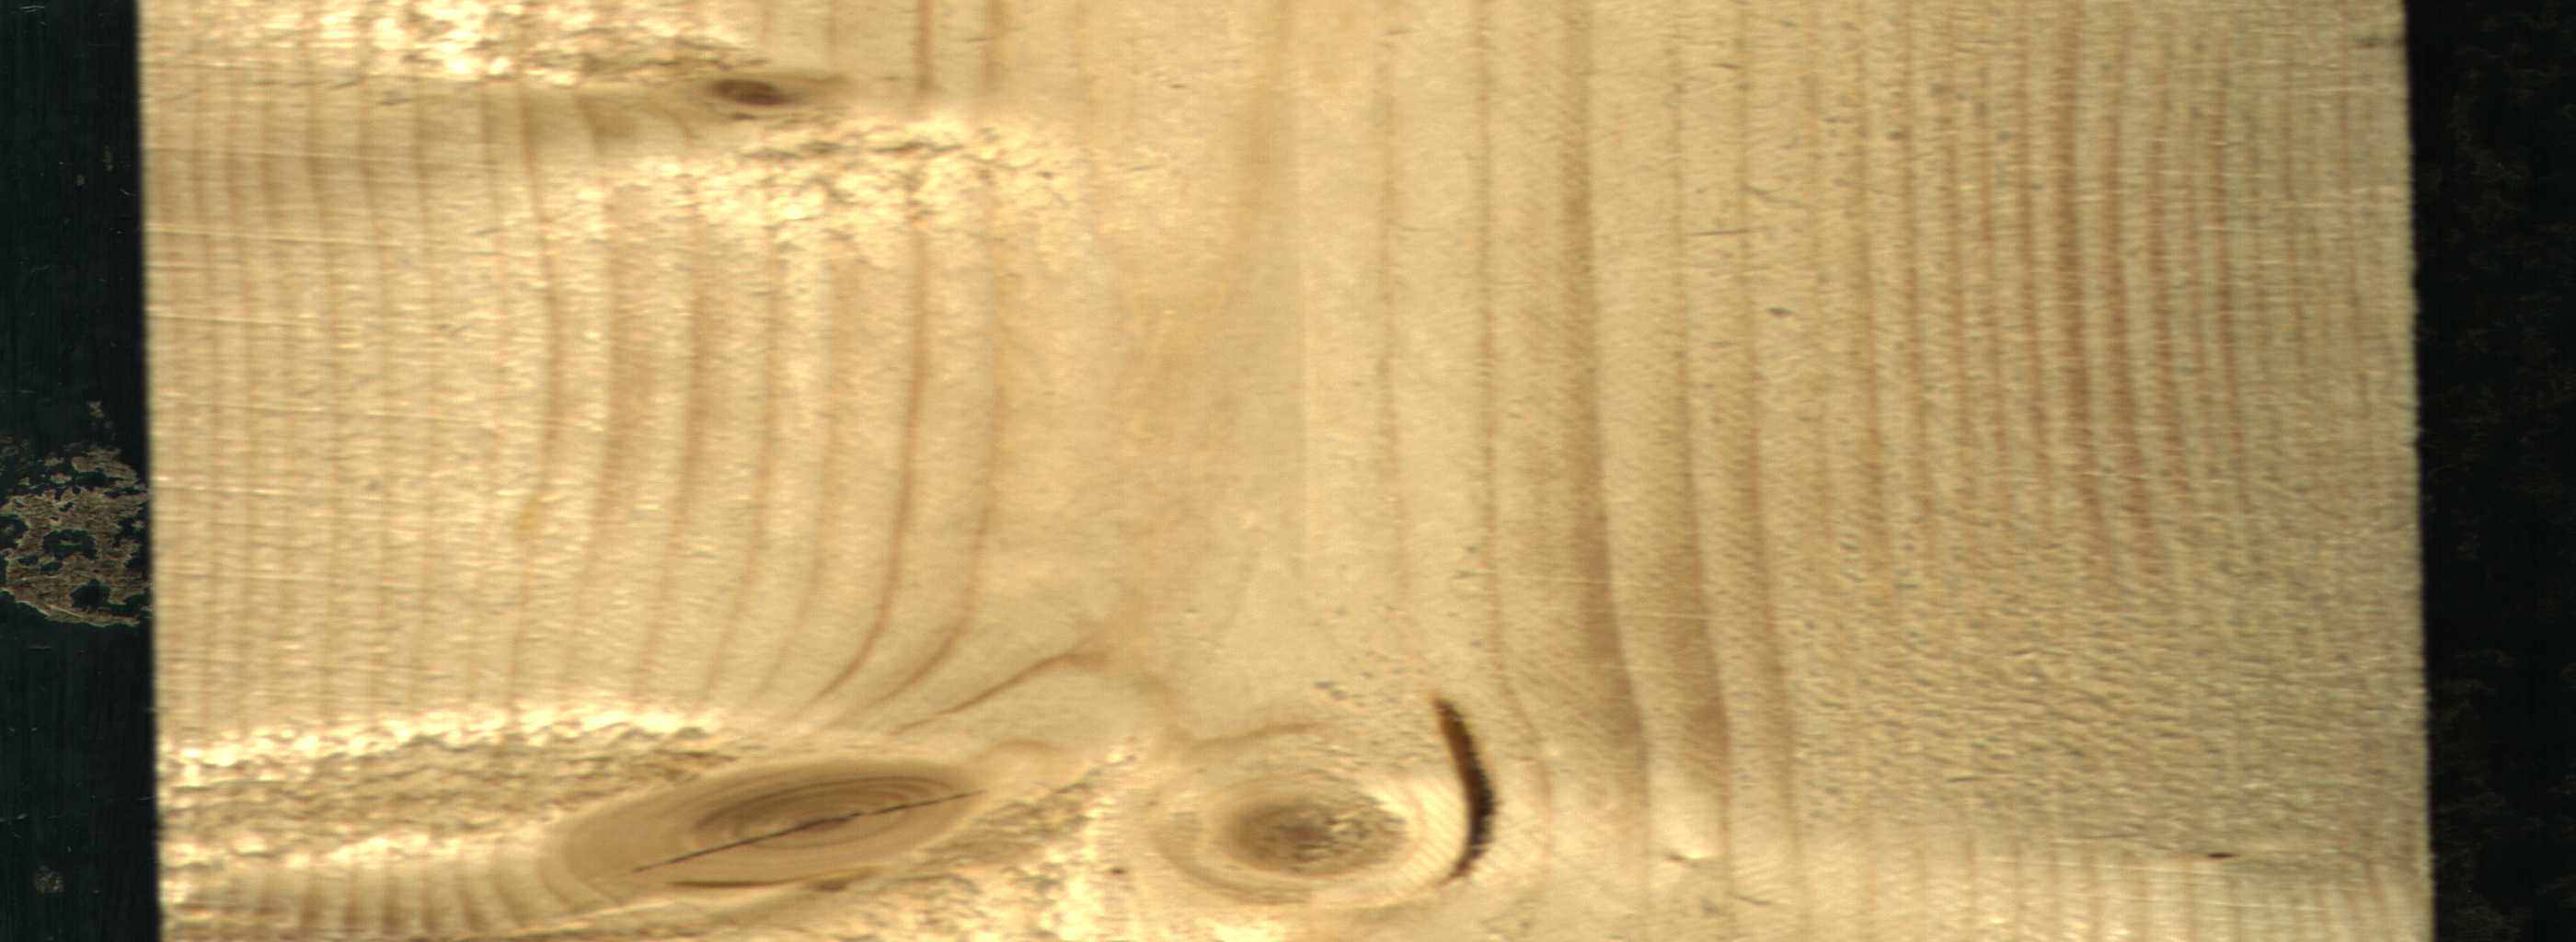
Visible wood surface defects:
resin
knot_with_crack
Live_Knot
Live_Knot
Live_Knot